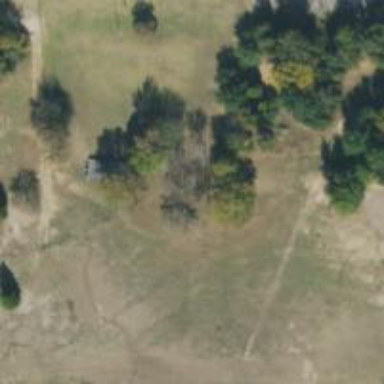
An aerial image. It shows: Disc golf hole in disc golf sport setting.